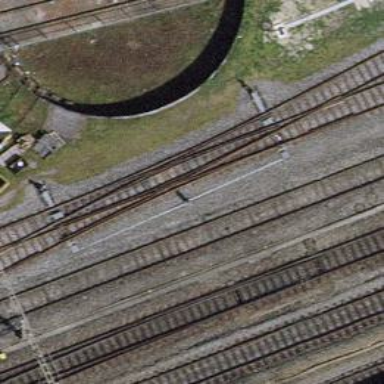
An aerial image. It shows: Railway switch.